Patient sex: F
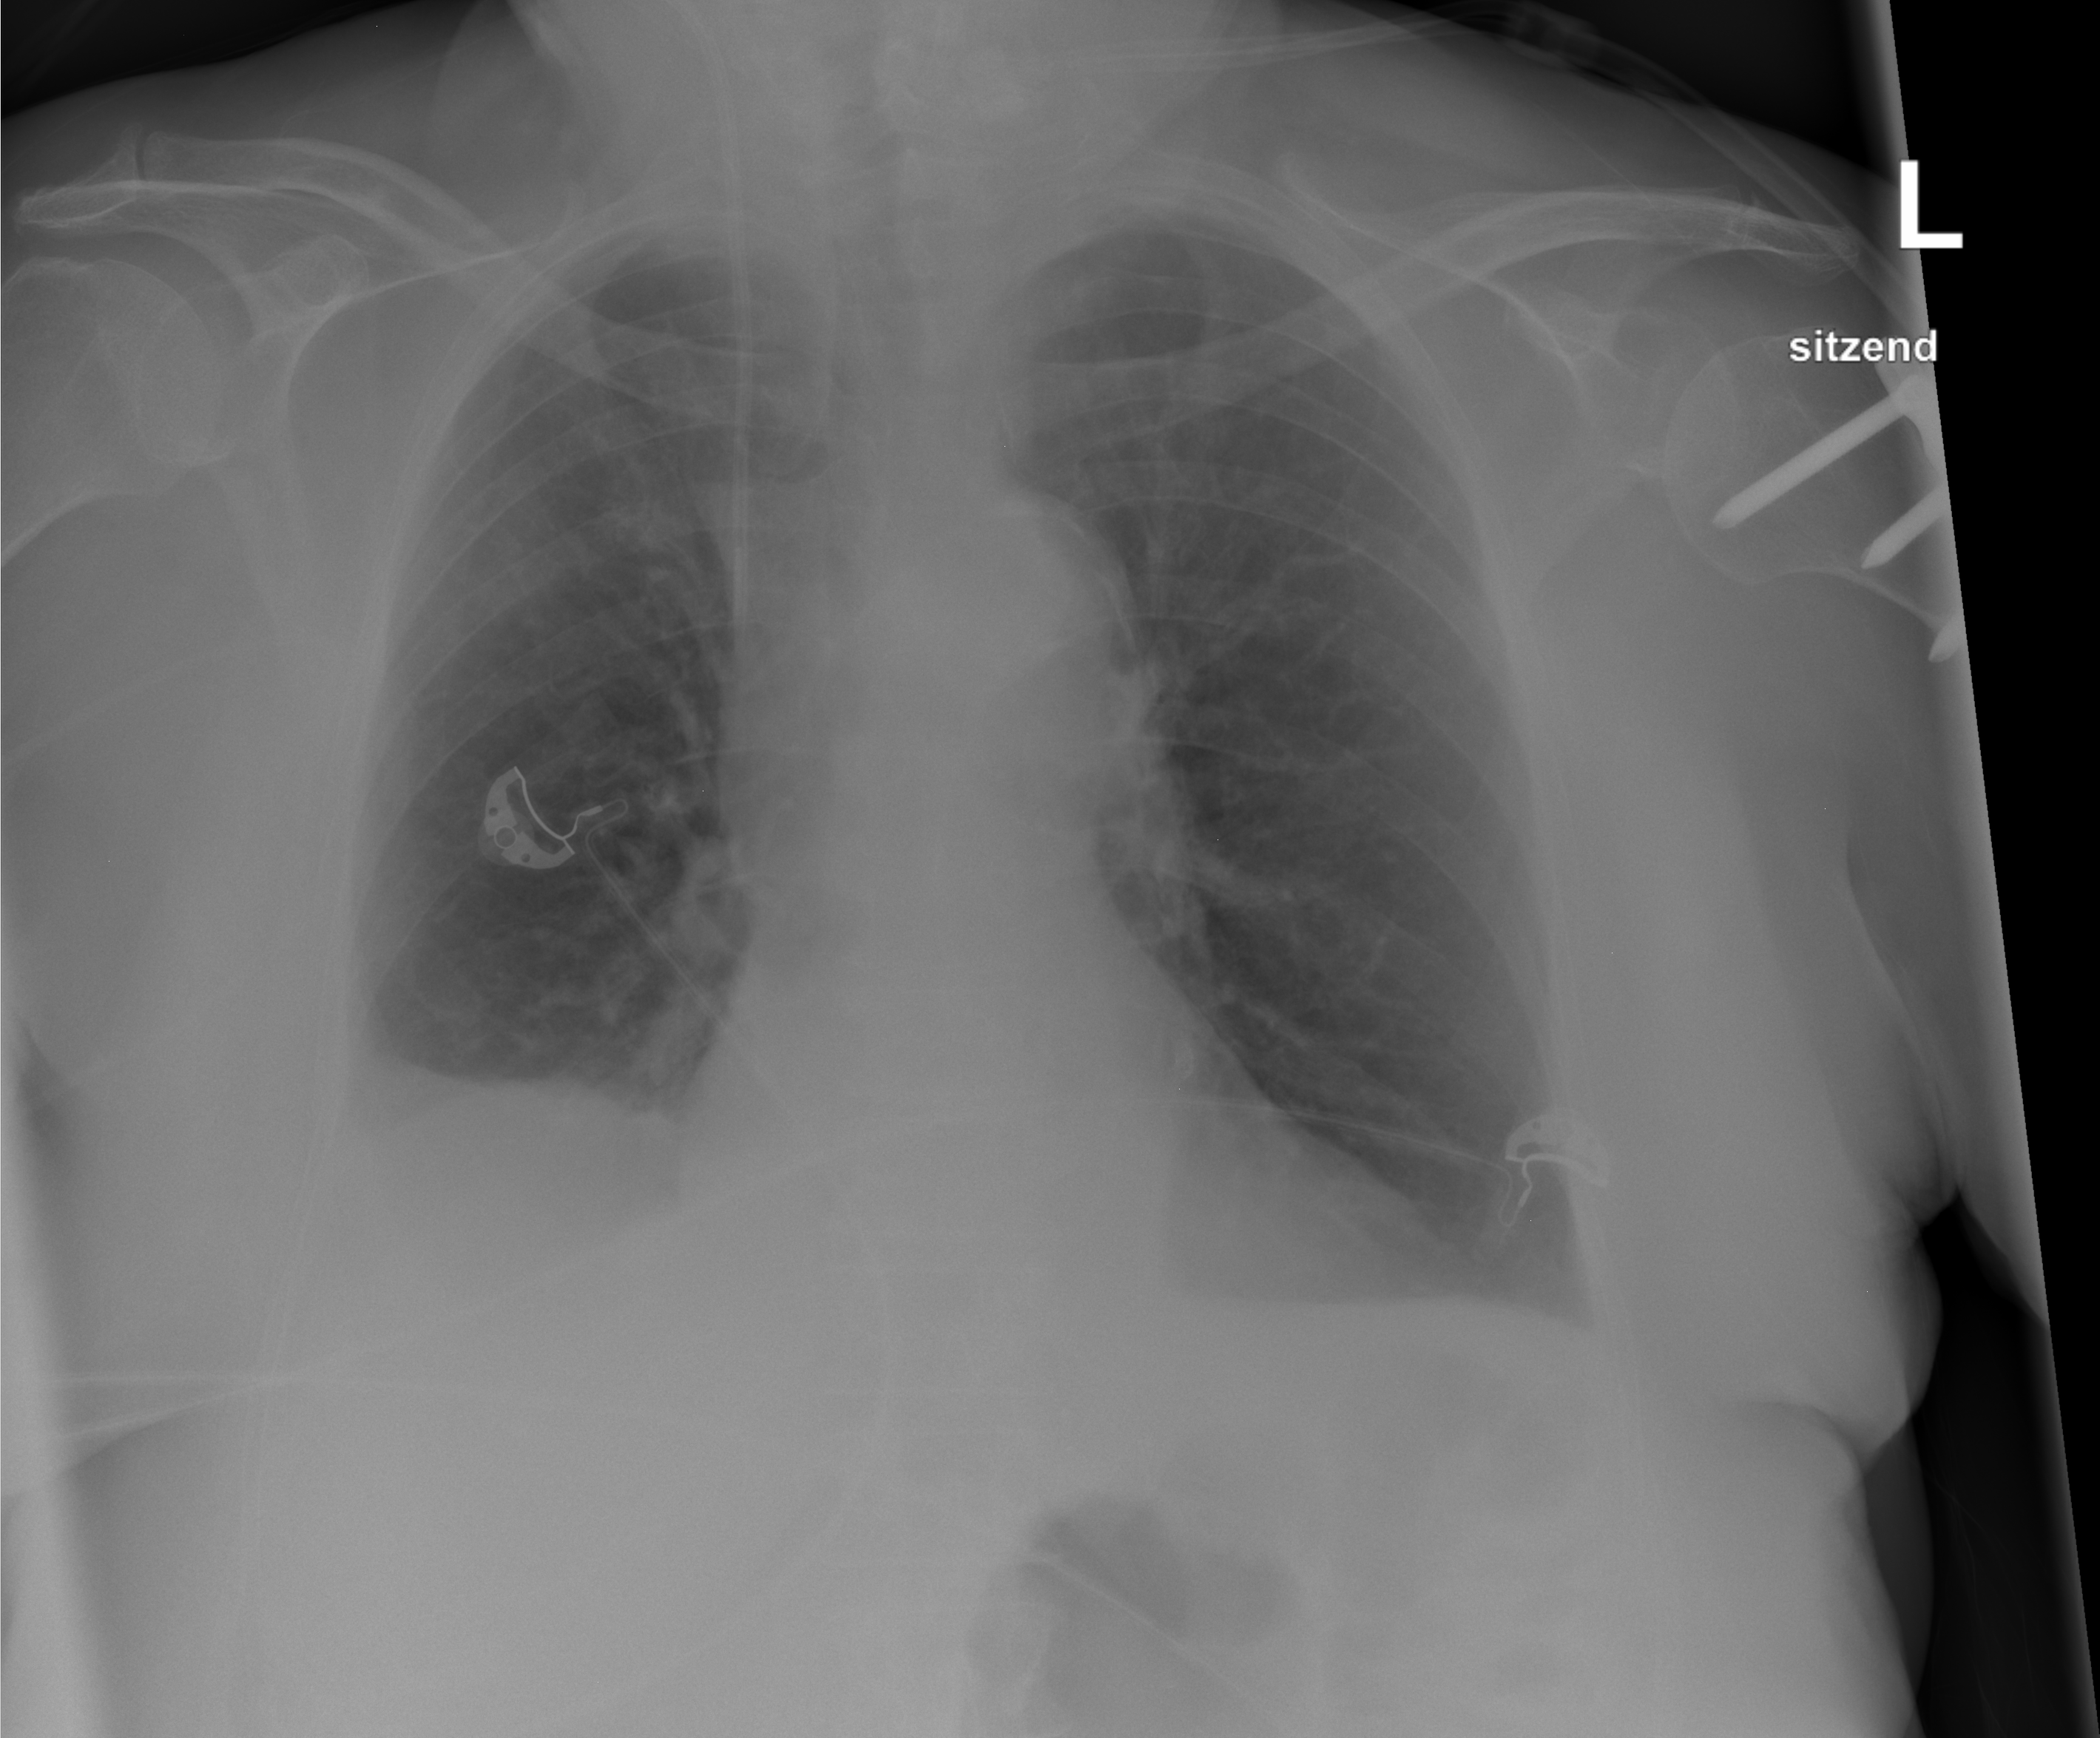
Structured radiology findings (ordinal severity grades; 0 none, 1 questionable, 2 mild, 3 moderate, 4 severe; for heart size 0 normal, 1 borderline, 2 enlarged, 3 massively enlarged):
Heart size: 0
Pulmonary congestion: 0
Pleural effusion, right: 2
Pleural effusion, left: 2
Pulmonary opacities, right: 0
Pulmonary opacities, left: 0
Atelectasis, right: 2
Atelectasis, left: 0